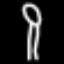
Label: palm tree